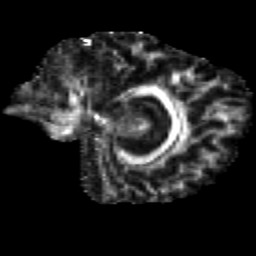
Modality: FA
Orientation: sagittal
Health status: healthy
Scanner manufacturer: siemens
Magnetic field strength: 3 T
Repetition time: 12 s
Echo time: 0.092 s